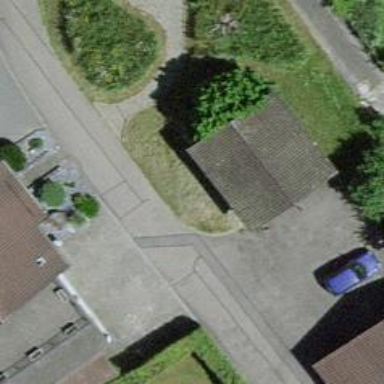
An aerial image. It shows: Garage building.